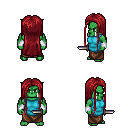
a pixel art fantasy rpg character, male body template, orc, green skin, teal tunic, robe skirt, brunette extra-long hairstyle, white cloth bracers, dagger, four views (front, back, left, right), 2x2 character sprite sheet, small pixel art, hard edges, no anti-aliasing